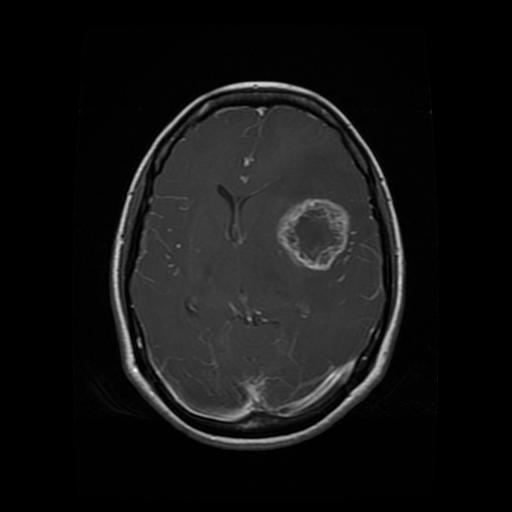
Label: glioma